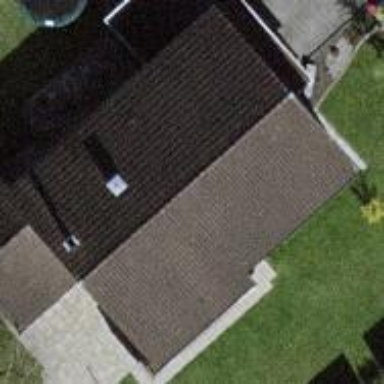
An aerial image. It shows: Building with gabled roof made of brown roof tiles. The roof is oriented along the structure.